Question: I am using bootstrap datetimepicker with formatting to enable only editing time in my code, I do it like this:
'''
function setTimepicker(object){
object.datetimepicker({
format: 'HH:mm'
});
}
'''
I call this function in document.ready like so:
'''
$(document).ready(function(){
setTimepicker(starttimefield);
setTimepicker(endtimefield);
});
'''
The html I am using is like this:
'''
<div class="panel-body">
<form id="myform">
<p> <b>Create a New Event:</b></p>
<br>
<p>Description for main page: <br>
<textarea id="summary" name="summary" maxlength="100"></textarea>
</p>
<p> Full description: <br>
<textarea id="description" name="description" maxlength="500"></textarea>
</p>
<div class="wrapper">
<div class="titles">
<p> Event date:
</p>
<p> Start time:
</p>
<p> End time:
</p>
</div>
<div class="values">
<input type="text" id="eventdate" readonly/><br>
<div id="starttimepicker">
<input type="text" id="starttime" onkeydown="return false"/><br>
</div>
<div id="endttimepicker">
<input type="text" id="endtime" onkeydown="return false"/>
</div>
</div>
</div>
<p> Location: <input type="text" id="location"/> </p>
<p><input type="hidden" id="userid" value="<?php echo Auth::id();?>"/></p>
<p><input id="saveevent" type="button" value="Save Event" />
</p>
</form>
</div>
'''
Except for the standard css files (jquery-ui.css, bootstrap-datetimepicker.css) I added 1 extra css file that contains:
'''
.wrapper {
display: inline-block;
width: auto;
overflow: hidden;
}
.titles {
width: 100px;
float:left;
}
.values {
overflow: hidden;
margin-left: 100px;
}
'''
Now for the issue at hand, the fields endtime and starttime should have a timepicker when clicked (this works) but look at where it renders the timepicker in this image:

Can anyone help me to get that timepicker element next to (or above or close by, anything) the field that it belongs to
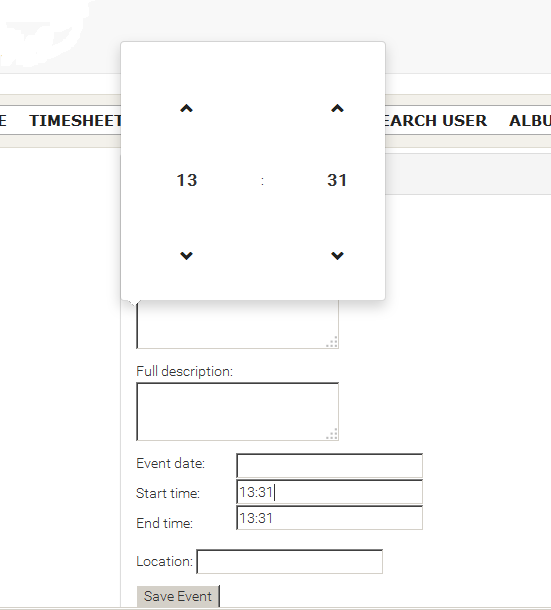
Answer: You are missing an '.input-group' wrapper which has a position value of "relative". Since the datepicker is absolutely positioned it's container needs to be relatively positioned for the datepicker to be positioned correctly.
So I believe something like this would work:
'''
.values {
position: relative;
overflow: hidden;
margin-left: 100px;
}
'''
Better yet, let's set position relative on the divs that actually hold our inputs like so:
'''
#starttimepicker {
position: relative;
}
#endtimepicker {
position: relative;
}
'''
If you want my opinion though that is not very DRY. If you have control over the html you might try to add a class of "values__datepicker" (or whatever class) to #starttimepicker and #endtimepicker and set just one CSS rule like so:
'''
.values__datepicker {
position: relative;
}
'''